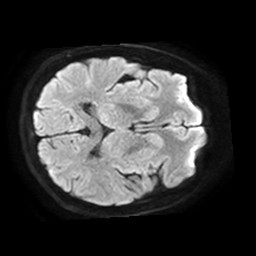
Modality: TRACE
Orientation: axial
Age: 47
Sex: female
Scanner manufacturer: philips
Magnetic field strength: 1.5 T
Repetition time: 3.398 s
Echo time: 0.06922 s